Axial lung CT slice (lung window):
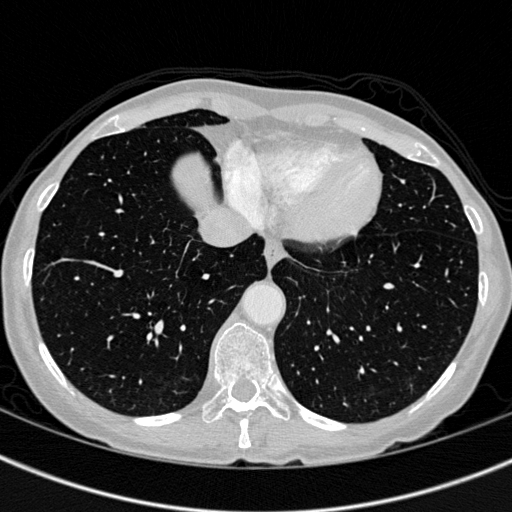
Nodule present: no